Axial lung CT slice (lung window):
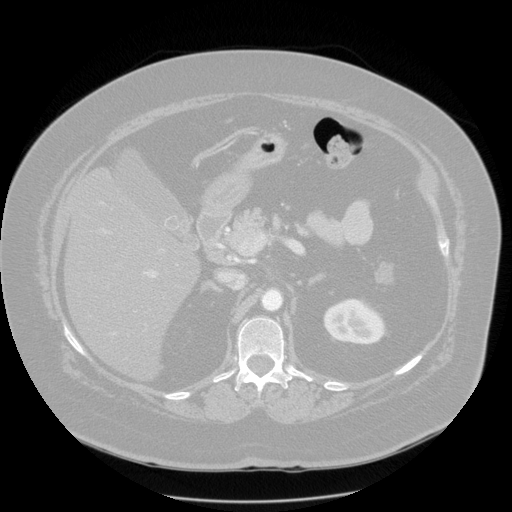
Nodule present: no